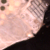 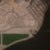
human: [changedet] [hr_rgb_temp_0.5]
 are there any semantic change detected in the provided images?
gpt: New park is present in the area.